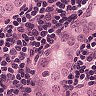
Metastatic tissue present: yes